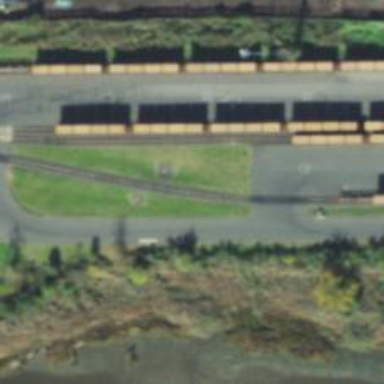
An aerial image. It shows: Railway spur service.